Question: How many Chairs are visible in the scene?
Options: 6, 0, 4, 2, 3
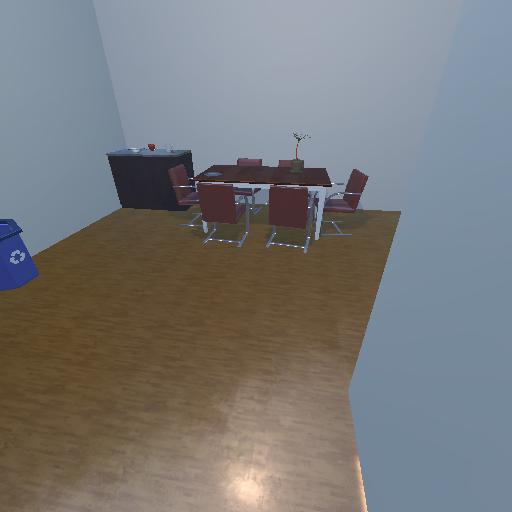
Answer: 6